Question: hi i have problem with save the bg color idont know whay he dont get the code :
'''
mlinearLayout.setBackgroundColor(Color.colourValue);
'''
he say "colorvalue" in red. i need your help here here the java code :
'''
import android.content.SharedPreferences;
import android.graphics.Color;
import android.preference.PreferenceManager;
import android.support.v7.app.AppCompatActivity;
import android.os.Bundle;
import android.view.View;
import android.widget.Button;
import android.widget.ImageView;
import android.widget.LinearLayout;
import android.widget.TextView;
import android.widget.Toast;
public class MainActivity extends AppCompatActivity implements View.OnClickListener {
private Button btnred,btngreen,btnblue,btnpluse,btnsave;
private LinearLayout mlinearLayout;
private TextView tv;
int point = 0;
public SharedPreferences sp,prefs;
private int progress;
@Override
protected void onCreate(Bundle savedInstanceState) {
super.onCreate(savedInstanceState);
setContentView(R.layout.activity_main);
SharedPreferences prefs = getSharedPreferences("save", MODE_PRIVATE);
String textValue= prefs.getString("textValue", "0");
mlinearLayout=(LinearLayout)findViewById(R.id.activity_main);
SharedPreferences sp = getSharedPreferences("saveColour", MODE_PRIVATE);
String colourValue = sp.getString("colourValue", "WHITE");
mlinearLayout.setBackgroundColor(Color.colourValue);
btnred = (Button) findViewById(R.id.cred);
btnblue = (Button) findViewById(R.id.cblue);
btngreen = (Button) findViewById(R.id.cgreen);
btnpluse = (Button)findViewById(R.id.btnadd);
btnsave = (Button)findViewById(R.id.save);
tv=(TextView)findViewById(R.id.tv) ;
tv.setText(textValue);
btnred.setOnClickListener(this);
btnsave.setOnClickListener(this);
btnpluse.setOnClickListener(this);
btnblue.setOnClickListener(this);
btngreen.setOnClickListener(this);
}
@Override
public void onClick(View v) {
if (btnred == v){
mlinearLayout.setBackgroundColor(Color.RED);
SharedPreferences.Editor editor = getSharedPreferences("saveColour", MODE_PRIVATE).edit();
editor.putString("colourValue","RED");
editor.commit();
}
else if (btngreen == v){
mlinearLayout.setBackgroundColor(Color.GREEN);
SharedPreferences.Editor editor = getSharedPreferences("saveColour", MODE_PRIVATE).edit();
editor.putString("colourValue","GREEN");
editor.commit();
}
else if (btnblue == v){
mlinearLayout.setBackgroundColor(Color.BLUE);
SharedPreferences.Editor editor = getSharedPreferences("saveColour", MODE_PRIVATE).edit();
editor.putString("colourValue","BLUE");
editor.commit();
}
else if (btnpluse== v){
point++;
tv.setText("" + point);
}
else if (btnsave == v){
Toast.makeText(this,"btn clickd",Toast.LENGTH_LONG).show();
SharedPreferences.Editor editor = getSharedPreferences("save", MODE_PRIVATE).edit();
editor.putString("textValue",tv.getText().toString());
editor.commit();
}
}
}
'''
and here is image of the problem

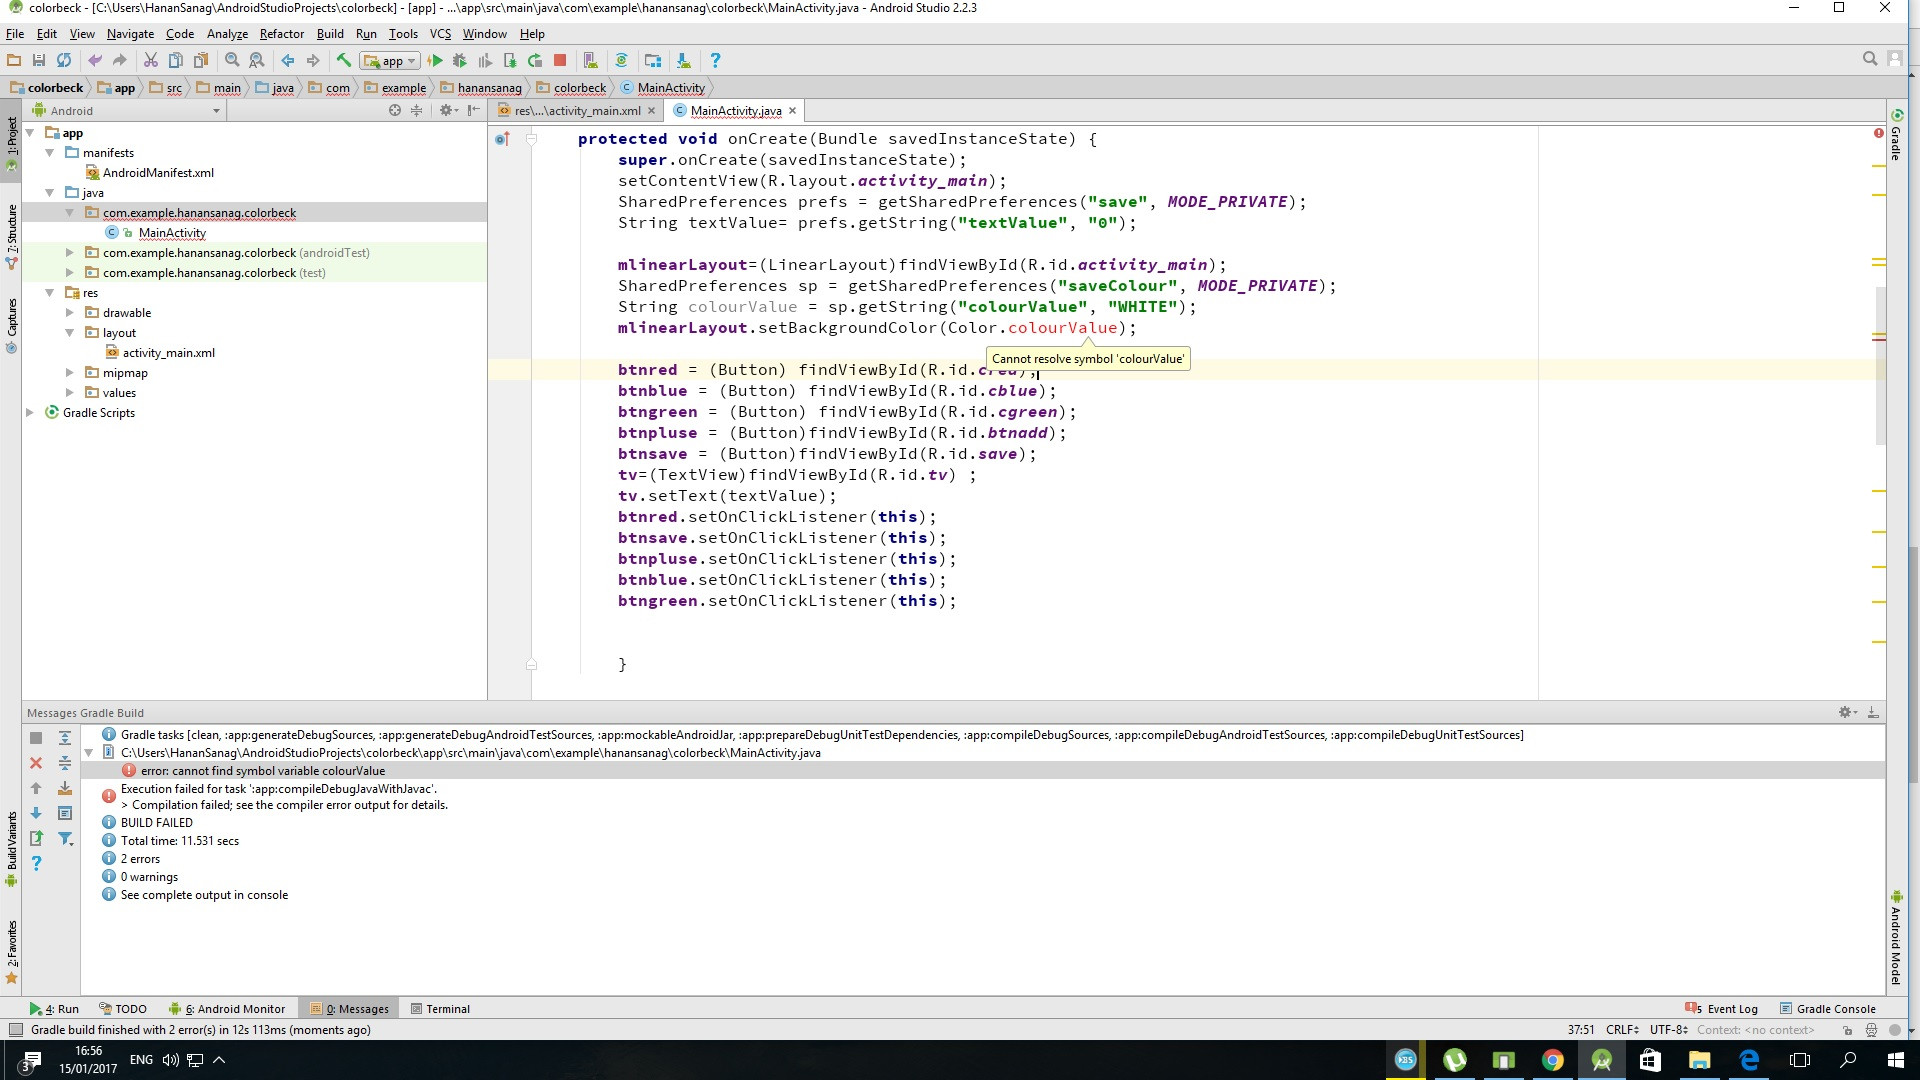
Answer: Replace your code with given updates:
'''
public class MainActivity extends AppCompatActivity implements View.OnClickListener {
private Button btnred,btngreen,btnblue,btnpluse,btnsave;
private LinearLayout mlinearLayout;
private TextView tv;
int point = 0;
public SharedPreferences sp,prefs;
private int progress;
@Override
protected void onCreate(Bundle savedInstanceState) {
super.onCreate(savedInstanceState);
setContentView(R.layout.activity_main);
SharedPreferences prefs = getSharedPreferences("save", MODE_PRIVATE);
String textValue= prefs.getString("textValue", "0");
mlinearLayout=(LinearLayout)findViewById(R.id.activity_main);
SharedPreferences sp = getSharedPreferences("saveColour", MODE_PRIVATE);
int colourValue = sp.getInt("colourValue", Color.WHITE);
mlinearLayout.setBackgroundColor(colourValue);
btnred = (Button) findViewById(R.id.cred);
btnblue = (Button) findViewById(R.id.cblue);
btngreen = (Button) findViewById(R.id.cgreen);
btnpluse = (Button)findViewById(R.id.btnadd);
btnsave = (Button)findViewById(R.id.save);
tv=(TextView)findViewById(R.id.tv) ;
tv.setText(textValue);
btnred.setOnClickListener(this);
btnsave.setOnClickListener(this);
btnpluse.setOnClickListener(this);
btnblue.setOnClickListener(this);
btngreen.setOnClickListener(this);
}
@Override
public void onClick(View v) {
if (btnred == v){
mlinearLayout.setBackgroundColor(Color.RED);
SharedPreferences.Editor editor = getSharedPreferences("saveColour", MODE_PRIVATE).edit();
editor.putInt("colourValue", Color.RED);
editor.commit();
}
else if (btngreen == v){
mlinearLayout.setBackgroundColor(Color.GREEN);
SharedPreferences.Editor editor = getSharedPreferences("saveColour", MODE_PRIVATE).edit();
editor.putInt("colourValue", Color.GREEN);
editor.commit();
}
else if (btnblue == v){
mlinearLayout.setBackgroundColor(Color.BLUE);
SharedPreferences.Editor editor = getSharedPreferences("saveColour", MODE_PRIVATE).edit();
editor.putInt("colourValue", Color.BLUE);
editor.commit();
}
else if (btnpluse== v){
point++;
tv.setText("" + point);
}
else if (btnsave == v){
Toast.makeText(this,"btn clickd",Toast.LENGTH_LONG).show();
SharedPreferences.Editor editor = getSharedPreferences("save", MODE_PRIVATE).edit();
editor.putString("textValue", tv.getText().toString());
editor.commit();
}
}
}
'''
Hope will help you!